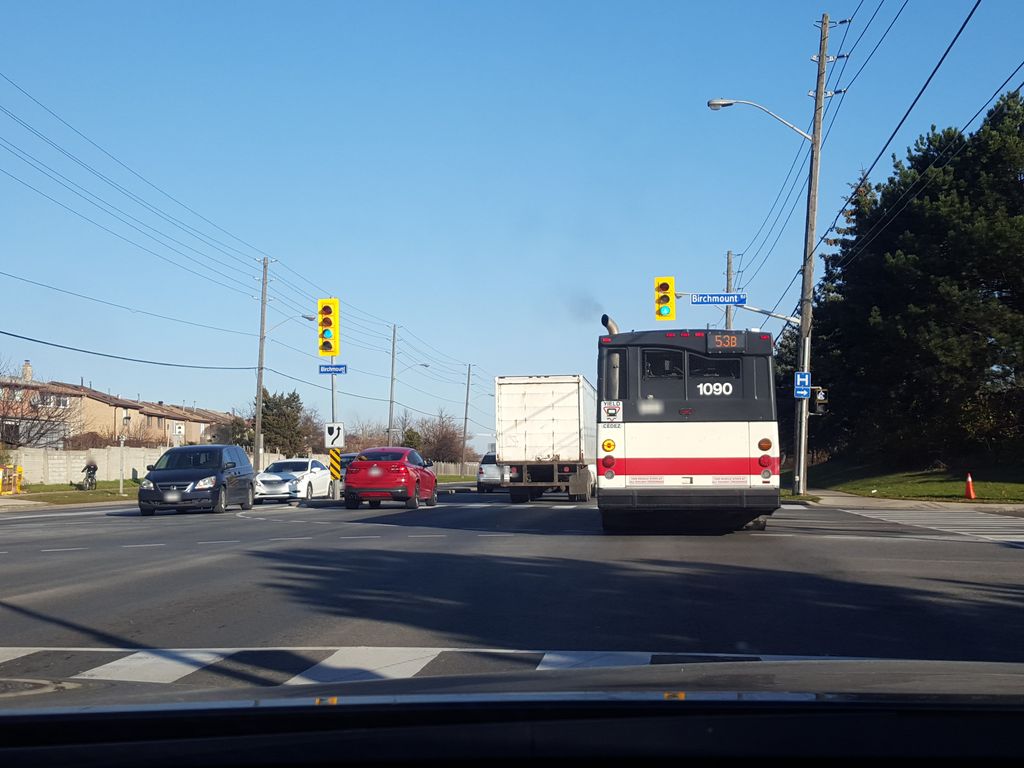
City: toronto